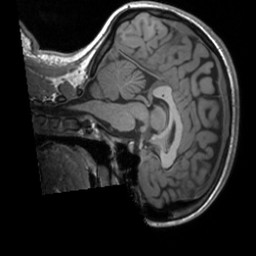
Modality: T1w
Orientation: sagittal
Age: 21
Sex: female
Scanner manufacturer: siemens
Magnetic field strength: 3 T
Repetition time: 1.9 s
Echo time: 0.00226 s